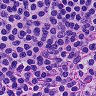
Metastatic tissue present: no